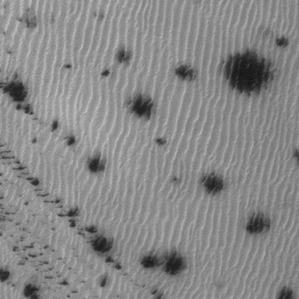
Label: frost